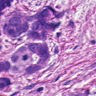
Metastatic tissue present: yes